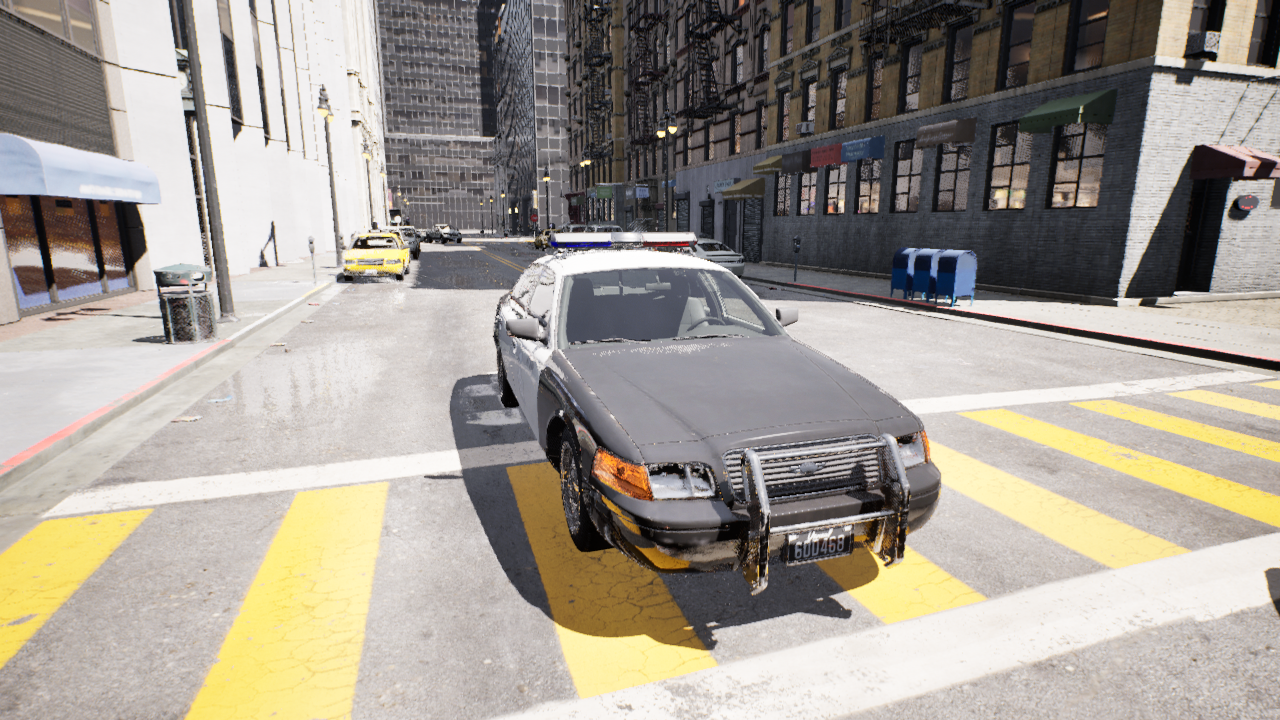
Venue: residential
Lighting: clear day
Vehicle rig: sedan